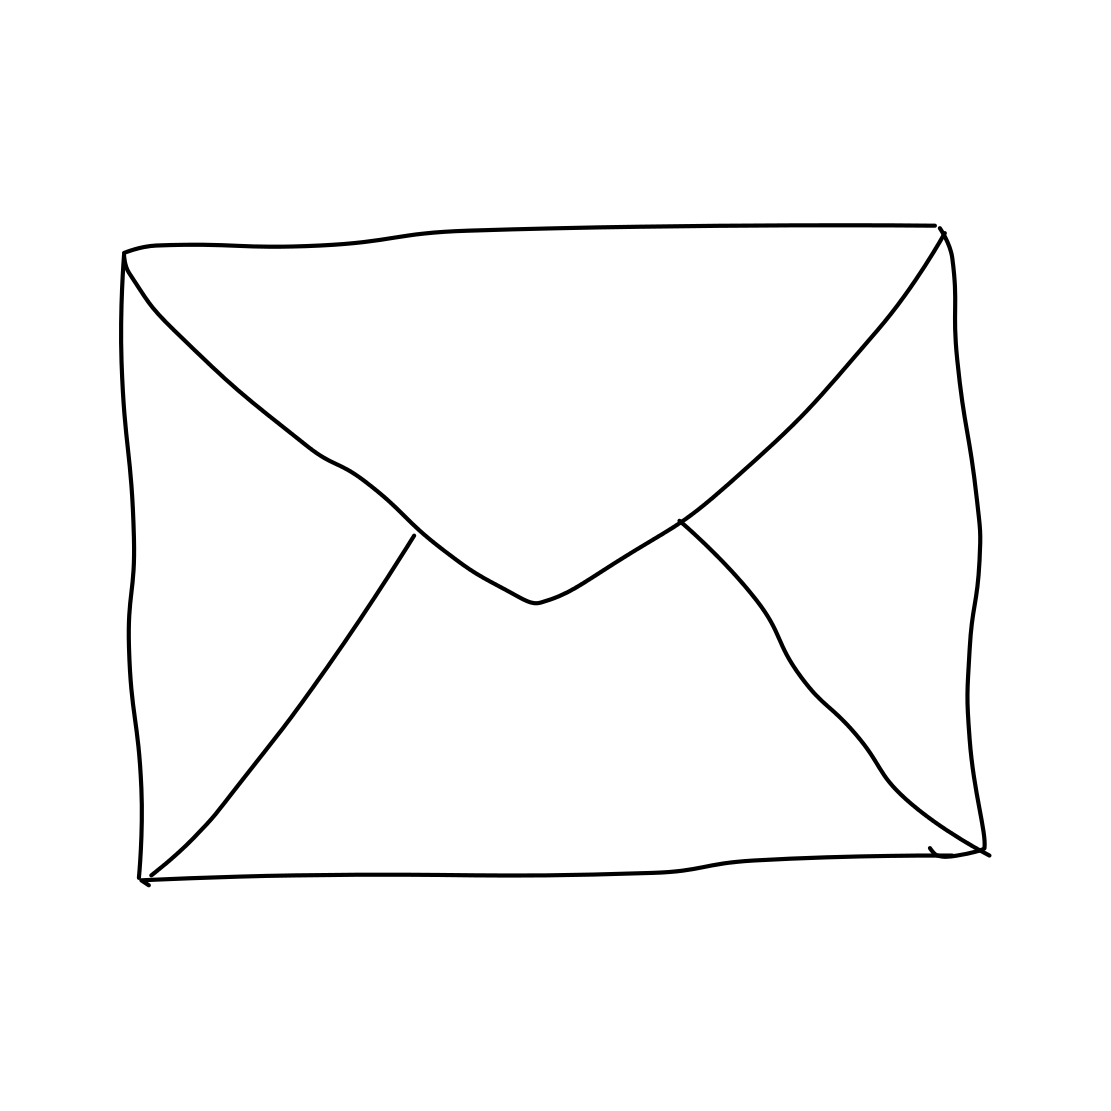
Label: envelope